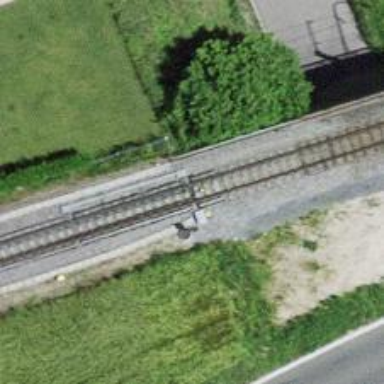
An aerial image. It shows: Narrow-gauge railway with 1 track. The tracks are electrified with contact line.